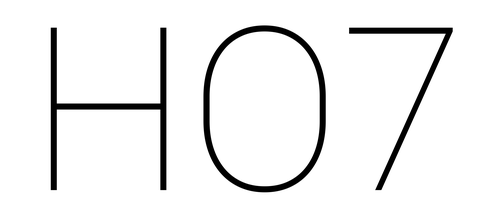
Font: Roboto_Thin